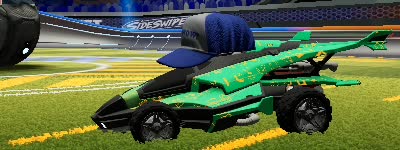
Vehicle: aftershock